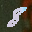
Label: 8